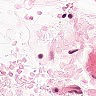
Metastatic tissue present: no